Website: crate-barrel
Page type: payment
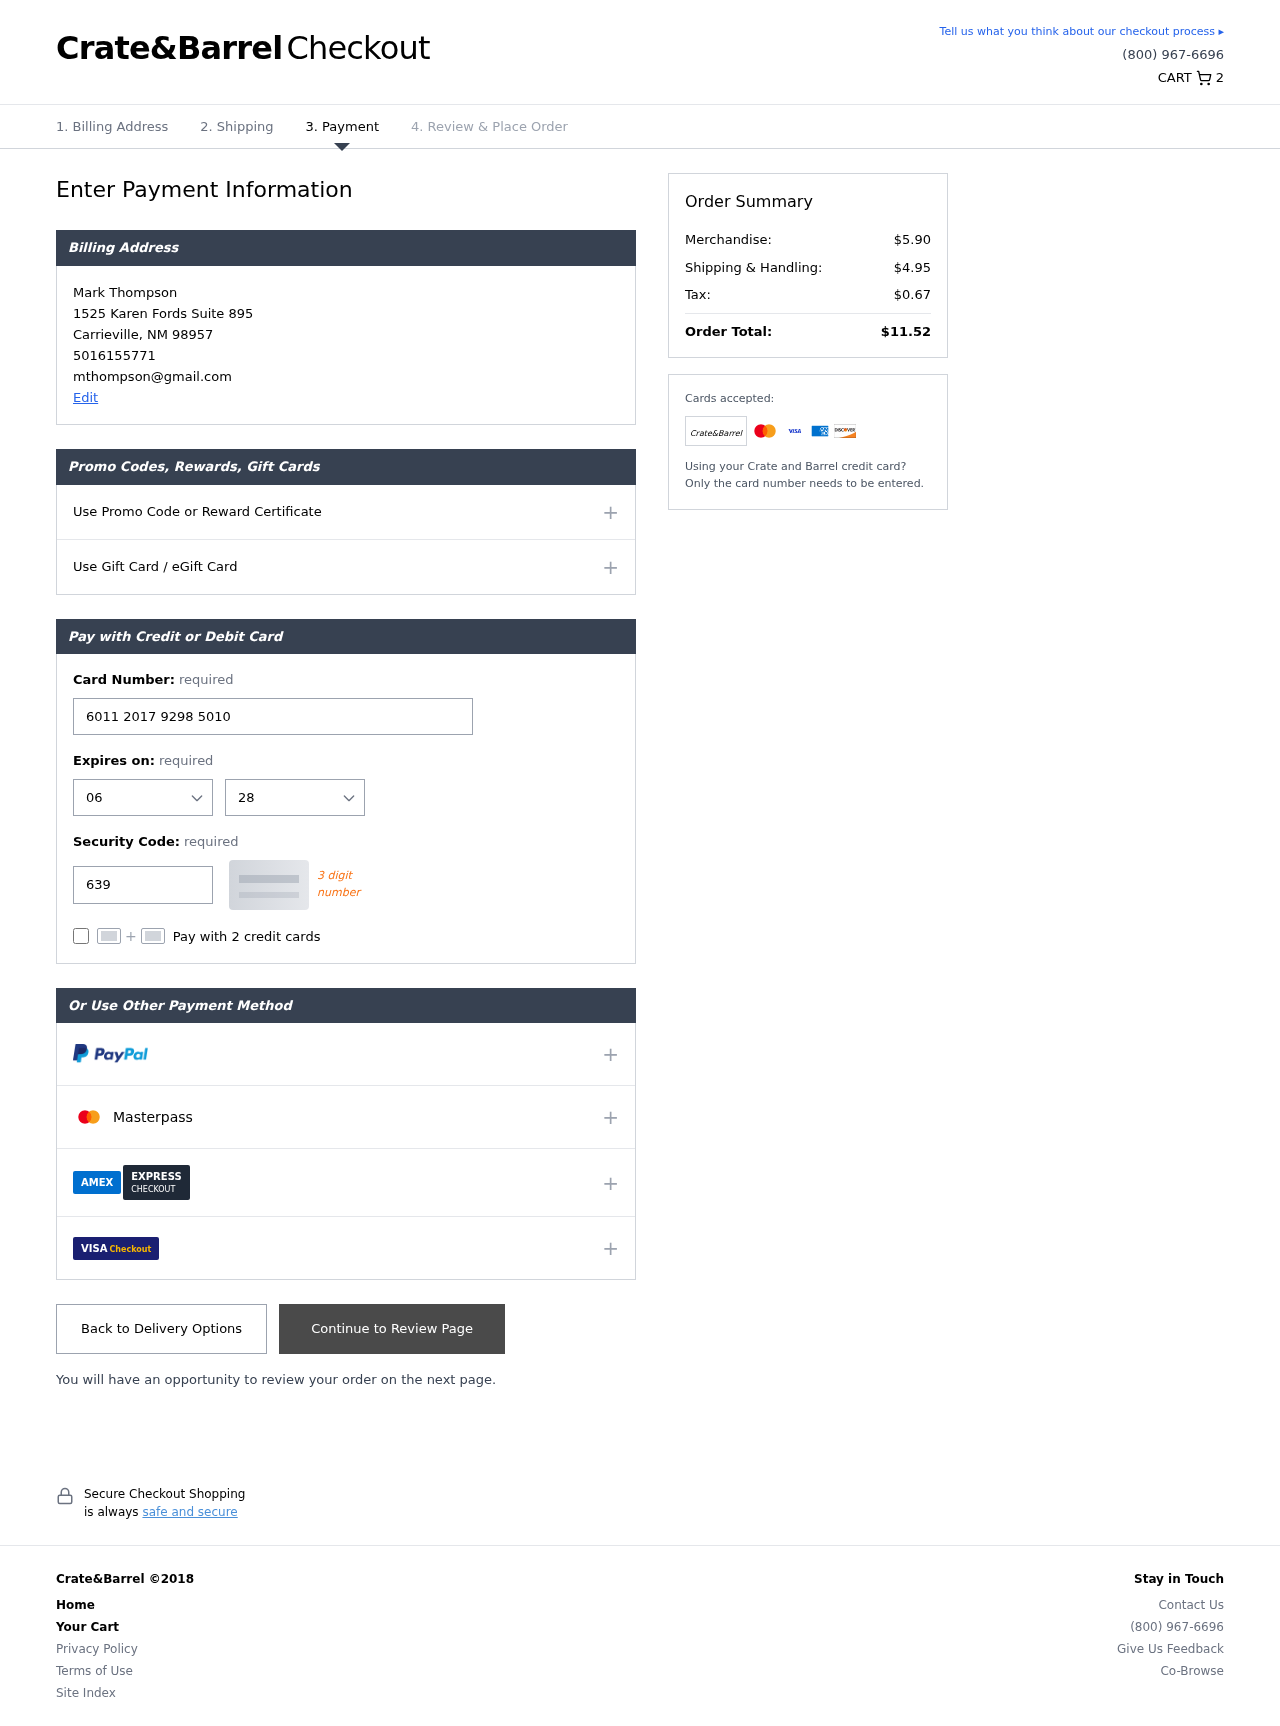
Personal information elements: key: PII_CARD_CVV
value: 639
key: PII_CARD_EXPIRY_MONTH
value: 06
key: PII_CARD_EXPIRY_YEAR
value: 28
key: PII_CARD_NUMBER
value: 6011 2017 9298 5010
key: PII_CITY
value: Carrieville
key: PII_EMAIL
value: mthompson@gmail.com
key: PII_FULLNAME
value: Mark Thompson
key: PII_PHONE
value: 5016155771
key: PII_POSTCODE
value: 98957
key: PII_STATE_ABBR
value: NM
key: PII_STREET
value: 1525 Karen Fords Suite 895
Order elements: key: ORDER_NUM_ITEMS
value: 2
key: ORDER_SUBTOTAL
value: $5.90
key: ORDER_SHIPPING_COST
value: $4.95
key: ORDER_TAX
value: $0.67
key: ORDER_TOTAL
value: $11.52